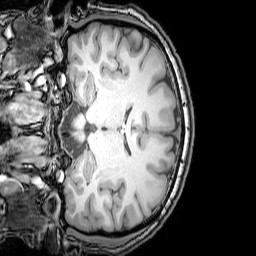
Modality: T1w
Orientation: coronal
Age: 23
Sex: male
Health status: healthy
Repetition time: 0.081 s
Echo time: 0.037 s